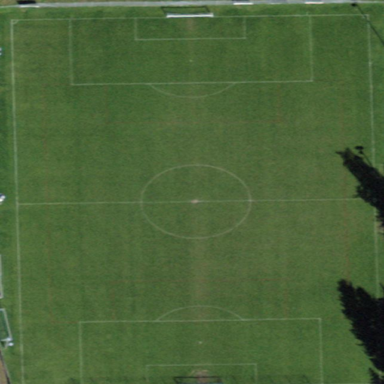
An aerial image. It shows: Grass pitch used for soccer.